Question: I want to include a searchbar in the navigation bar of a scene.
Using this code, I successfully put the searchbar in the navigation bar.
'''
-(void)viewDidAppear:(BOOL)animated
{
[super viewDidAppear:animated];
UIView *titleView = [[UIView alloc] initWithFrame:CGRectMake(35, 0, 150, 40)];
self.navigationItem.titleView = titleView;
UISearchBar *mynewsb = [[UISearchBar alloc] initWithFrame:CGRectMake(0,0,150,40)];
mynewsb.backgroundColor = [UIColor colorWithWhite:0.0 alpha:0.0];
mynewsb.opaque = NO;
[self.navigationItem.titleView addSubview:mynewsb];
}
'''
However, when I run the app, I get this.

It has not blended with the titleView. BTW the two bar button items were added using a storyboard.
I tried these codes but no success.
'''
mynewsb.backgroundColor = [UIColor colorWithWhite:0.0 alpha:0.0];
mynewsb.opaque = NO;
'''
What can I do in order to blend the search bar background nicely with the titleView?
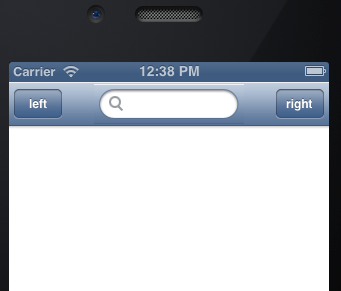
Answer: Height of Title Bar is 44.
So use CGRectMake(35, 0, 150, 44) or CGRectMake(0,0,150,44) instead of 40.